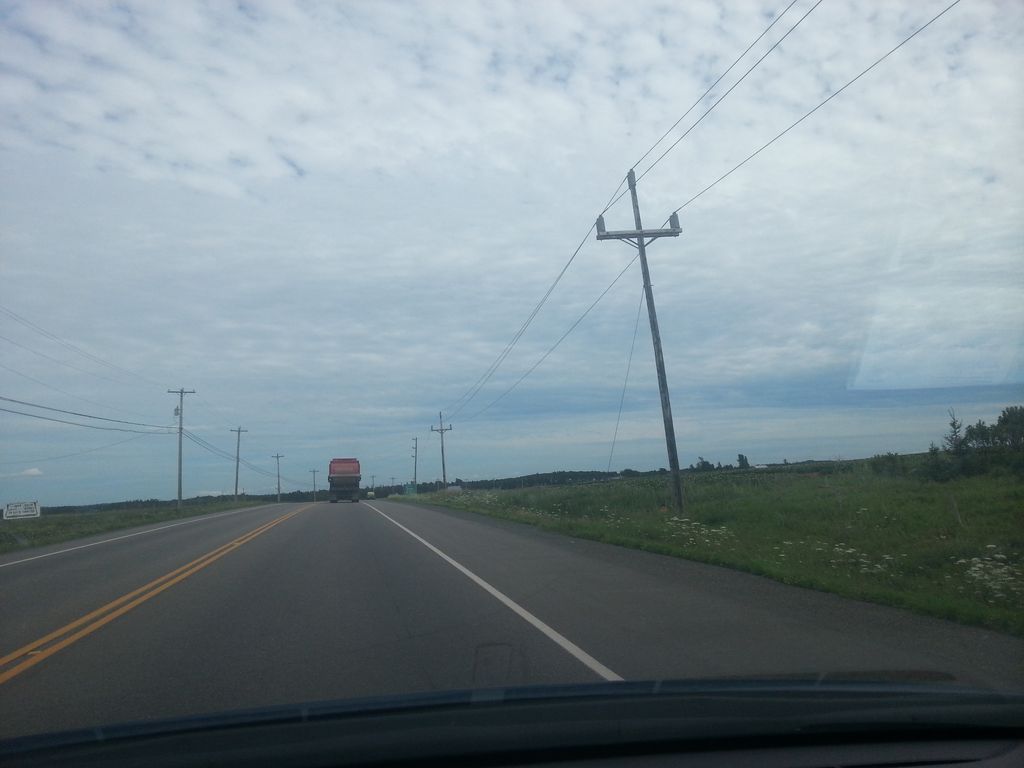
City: charlottetown